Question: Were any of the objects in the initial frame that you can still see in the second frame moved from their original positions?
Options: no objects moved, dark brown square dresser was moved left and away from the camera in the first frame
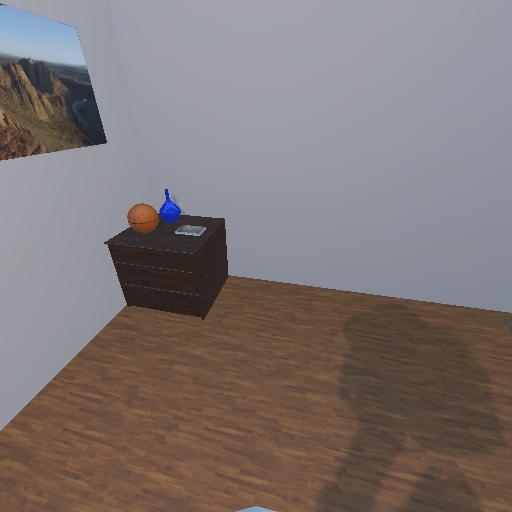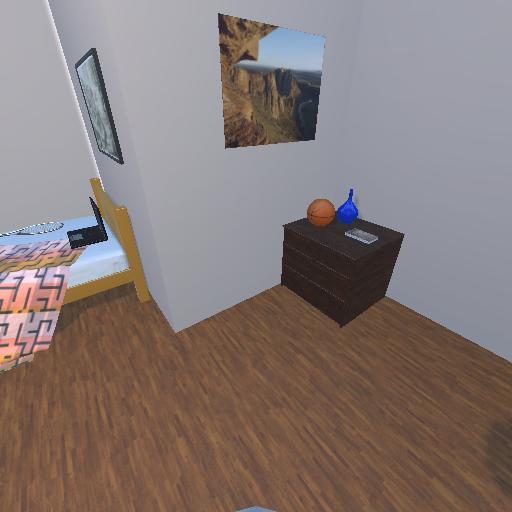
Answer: no objects moved